高二 · 解析几何
设变量 $x, y$ 满足约束条件 $\left\{\begin{array}{l}x-y+1 \geq 0, \\ x+y-1 \geq 0, \\ 3 x-y-3 \leq 0,\end{array}\right.$ 则 $z=\left(\frac{1}{2}\right)^{2 x-y}$ 的最小值为—.
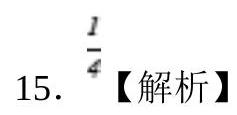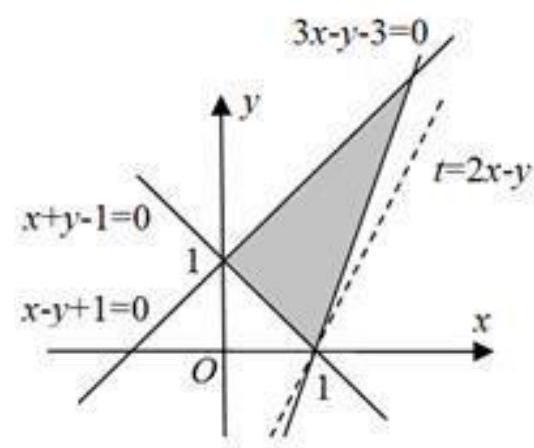
答案: $\frac{1}{4}$
解析:

作出约束条件 $\left\{\begin{array}{l}x-y+1 \geq 0, \\ x+y-1 \geq 0,\end{array}, \quad\right.$ 所对应的可行域如图所示, 设 ${ }^{z}=2 x-y$, 则当直线 $z=2 x-y_{\text {经过点 }}$ $(1,0)_{\text {时, }} z=2 x-y_{\text {取最大值 }^{z} \text {, 从而 }} z=\left(\frac{1}{2}\right)^{2 x-y}$ 的最小值为 $\frac{1}{4}$.